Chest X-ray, PA view. Patient: 23 years old, sex F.
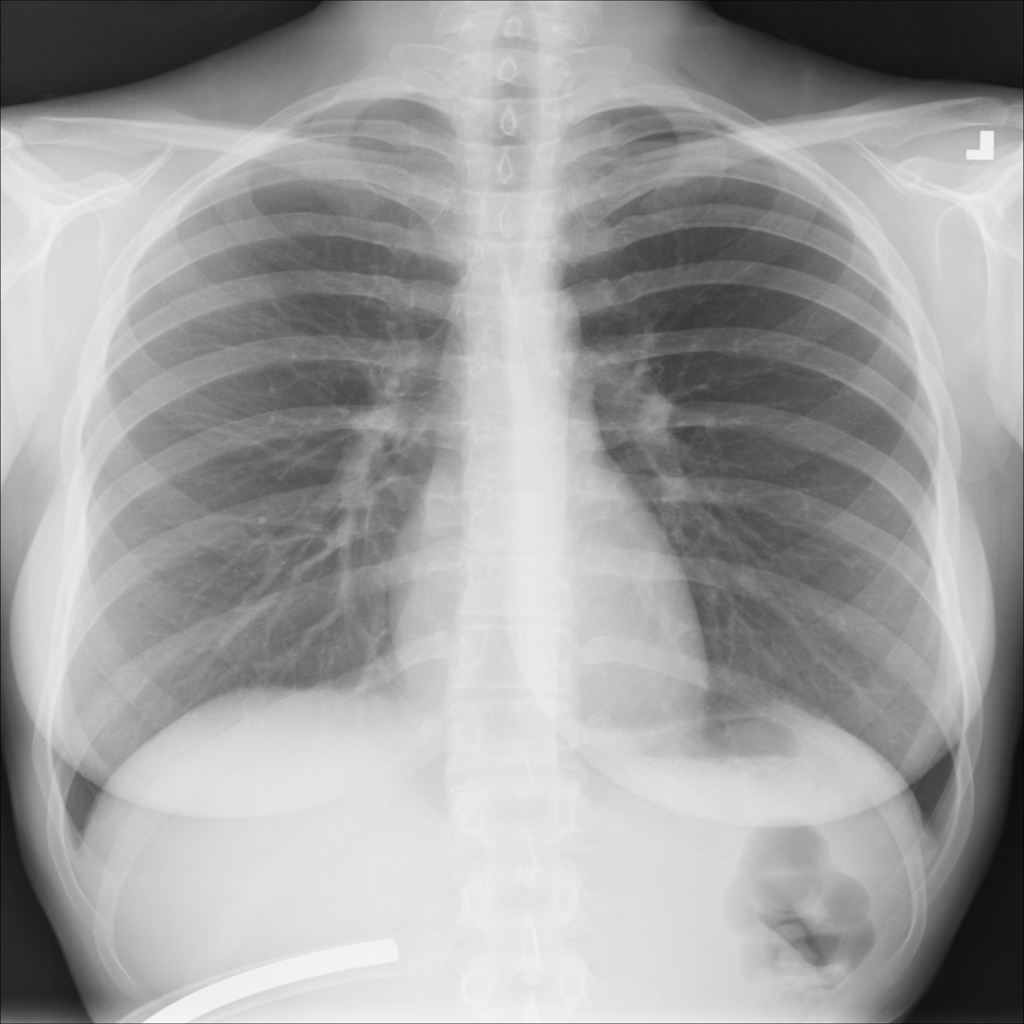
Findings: No Finding